Question: I want to produce a scatter plot with dozens of points, which could potentially be very close to each other. I've tried the method of annotation from the answer to the question:
>> <URL>
but you can see that the labels / annotations overlap when the points are close enough to each other. Is there any library or method to generate such plots with individual annotations that don't collide with each other, nor with borders of the plot?
'''
import matplotlib.pyplot as plt
z = [0.15, 0.3, 0.45, 0.46, 0.6, 0.75]
y = [2.56422, 3.77284, 3.52623, 3.52623, 3.51468, 3.02199]
n = [58, 651, 393, "393(2)", 203, 123]
fig, ax = plt.subplots()
ax.scatter( z, y )
for i, txt in enumerate( n ):
ax.annotate( txt, ( z[i] + .01, y[i] + .01 ) )
plt.show()
'''

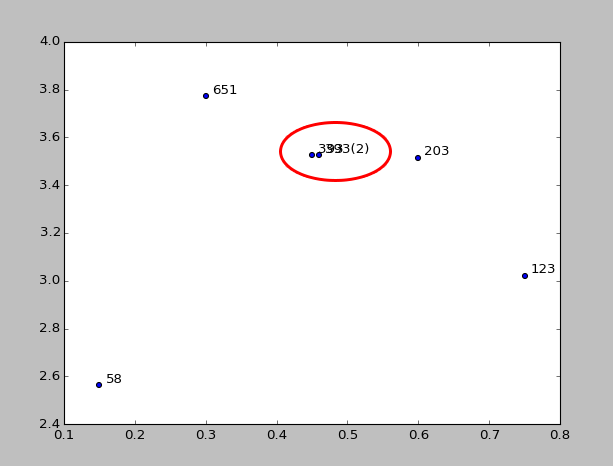
Answer: I have written a library 'adjustText' which does exactly this. <URL>
'''
z = [0.15, 0.3, 0.45, 0.46, 0.6, 0.75]
y = [2.56422, 3.77284, 3.52623, 3.52623, 3.51468, 3.02199]
n = [58, 651, 393, "393(2)", 203, 123]
fig, ax = plt.subplots()
ax.scatter( z, y )
texts = []
for i, txt in enumerate( n ):
texts.append(ax.text(z[i], y[i], txt))
adjust_text(texts)
plt.show()
'''
<URL>